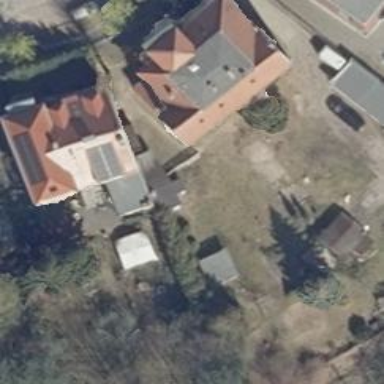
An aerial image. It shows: Detached building with hipped roof.